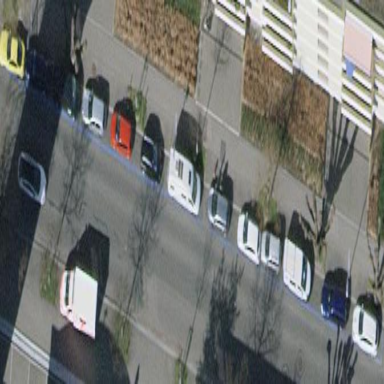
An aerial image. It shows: Parking lane for vehicles.